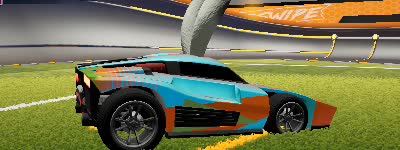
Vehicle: breakout